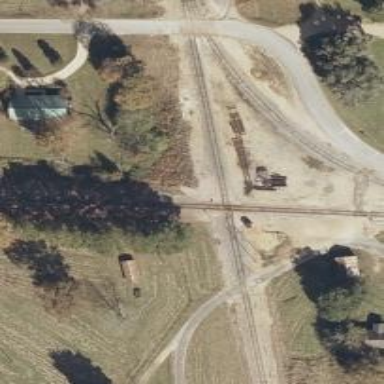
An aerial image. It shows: Railway crossing.